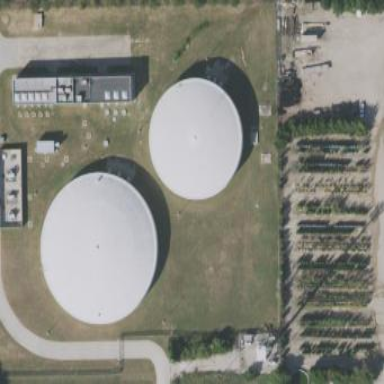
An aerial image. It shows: Storage tank building.